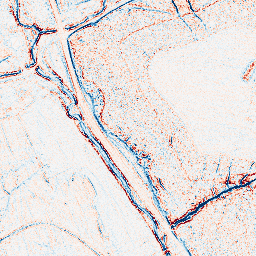
Category: edge_preserving
Decomposition family: bilateral
Decomposition parameters: d: 5
sigma_color: 100
sigma_space: 150
Upsampling method: cubic_catmull_rom
Upsampling parameters: scale: 4
Upsampling scale: 4